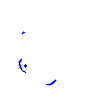
Particle: kaon